Question: I'm using ActionBarSherlock and have set an icon using 'android:logo' in my theme. I'd like for the icon to be flush with the left side of the screen, but it always has 6px of spacing (measured using the hierarchy viewer). I've highlighted in red the part of the icon that I can't get rid of. If I set 'DISPLAY_HOME_AS_UP' for the action bar, then the up affordance is shown as in the second image with no additional spacing.
I assume the spacing is there to keep the icon in the same place regardless of whether the up arrow present. I'm never going to show the up arrow, so I rather have the icon flush on the left.

<URL>
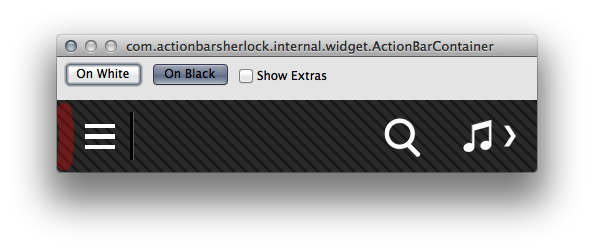
Answer: You can set customView like this:
actionBar.setCustomView(R.layout.customActionBarLayout)
and create your own layout just as you like it